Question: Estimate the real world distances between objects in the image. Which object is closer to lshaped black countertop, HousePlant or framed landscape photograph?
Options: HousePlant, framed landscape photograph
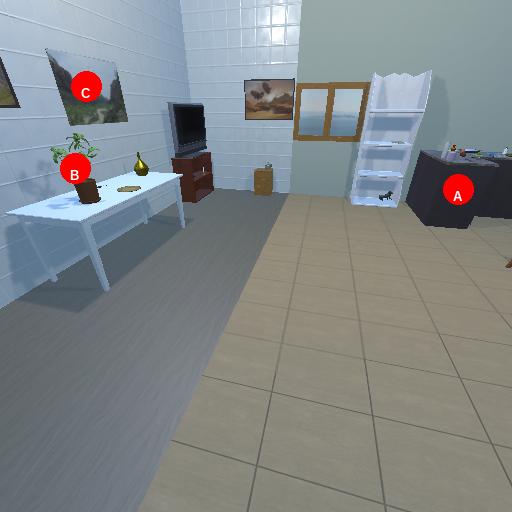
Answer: HousePlant